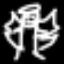
Label: angel